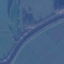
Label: River